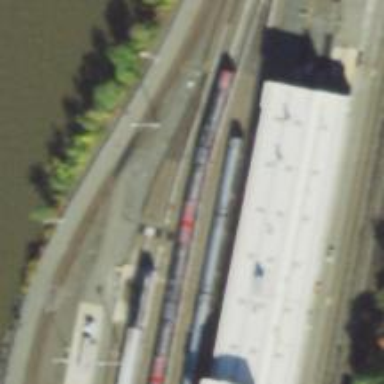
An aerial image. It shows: Electrified rail service yard.